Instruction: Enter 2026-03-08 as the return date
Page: home
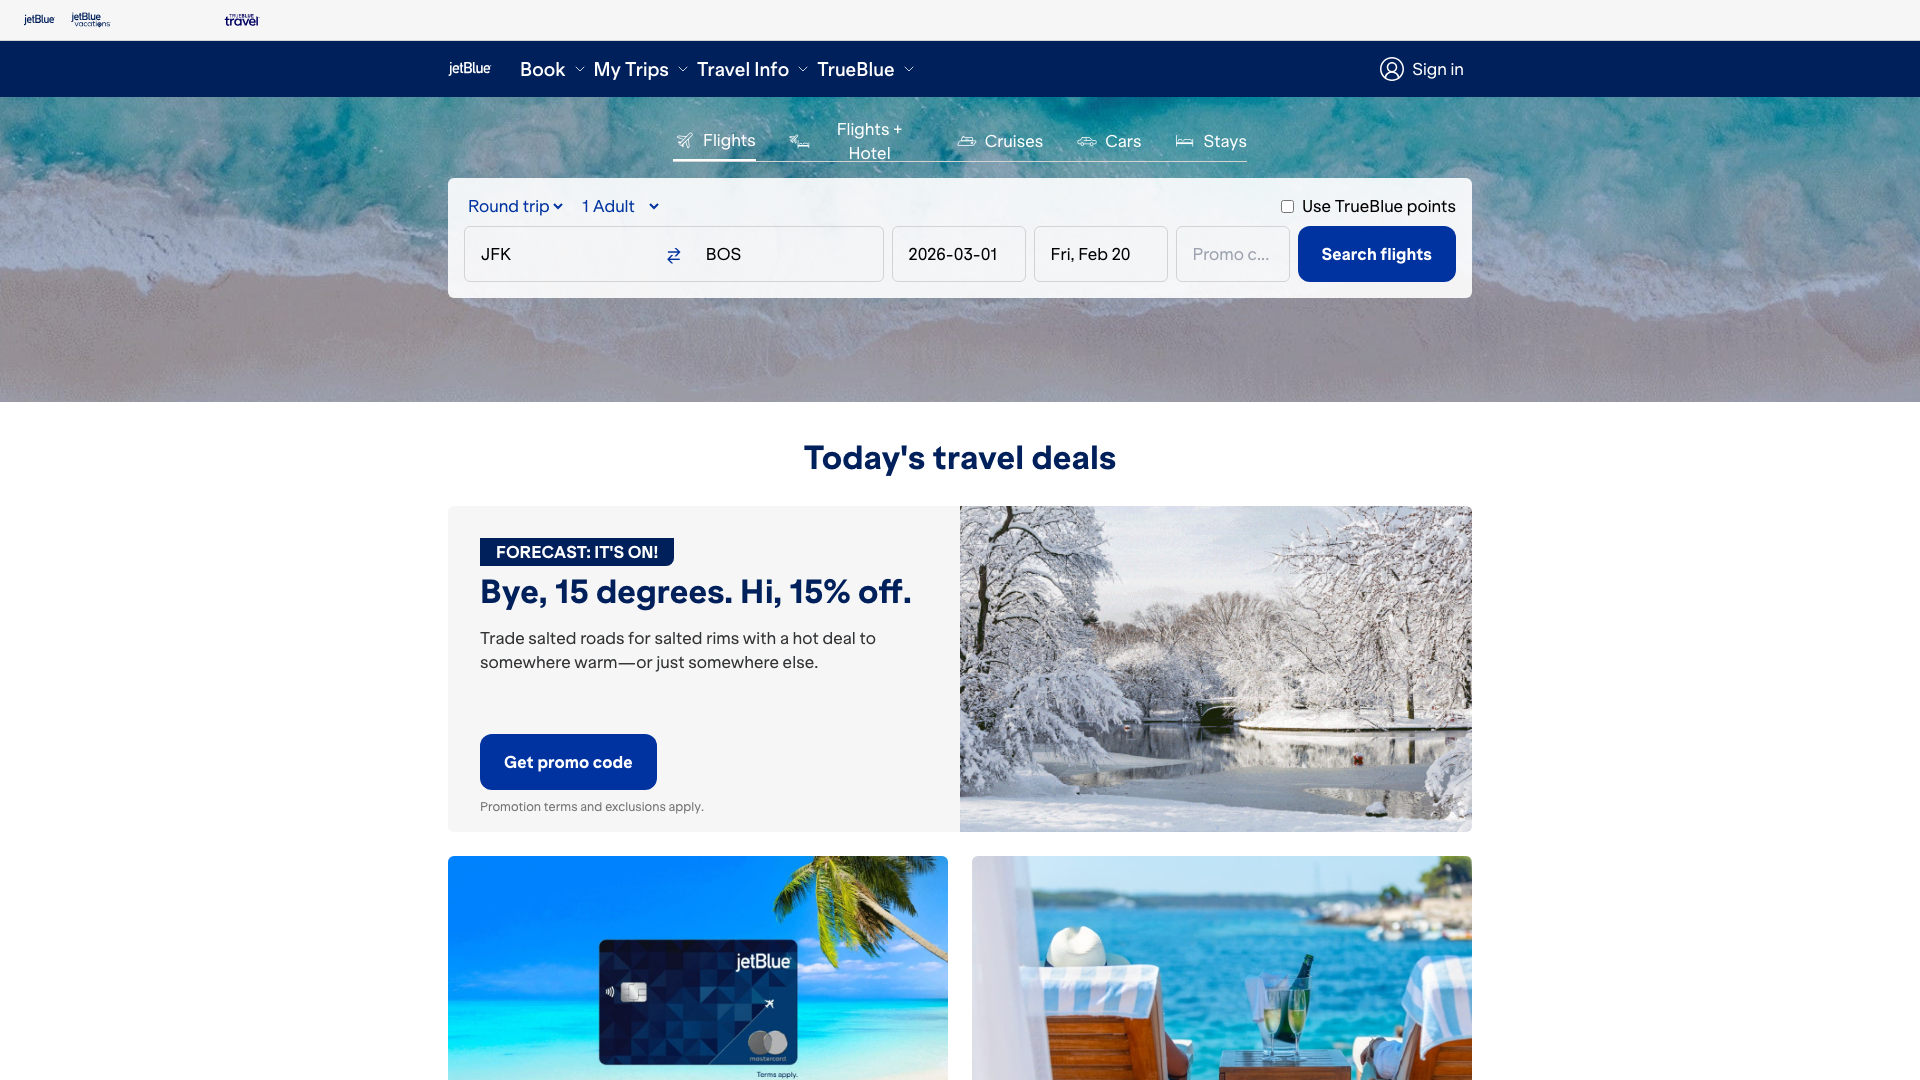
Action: type